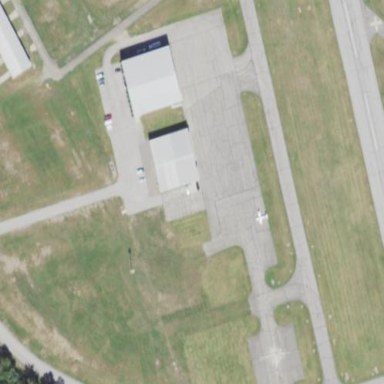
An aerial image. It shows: Apron at the airport with asphalt surface.